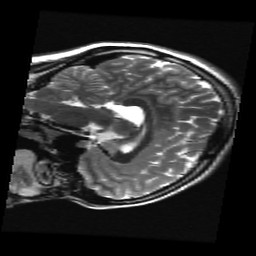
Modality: T2w
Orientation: sagittal
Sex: female
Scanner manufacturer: ge
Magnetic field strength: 3 T
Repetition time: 5 s
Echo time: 0.1007 s